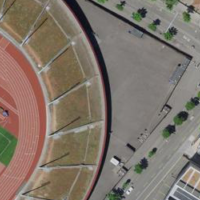
EUNIS habitat code: 53
Species observed at this site:
Platynus assimilis